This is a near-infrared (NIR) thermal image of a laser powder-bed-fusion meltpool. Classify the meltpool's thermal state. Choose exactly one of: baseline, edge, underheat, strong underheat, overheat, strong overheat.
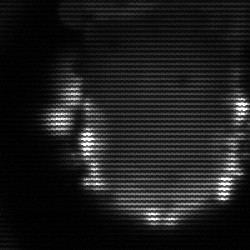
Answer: baseline